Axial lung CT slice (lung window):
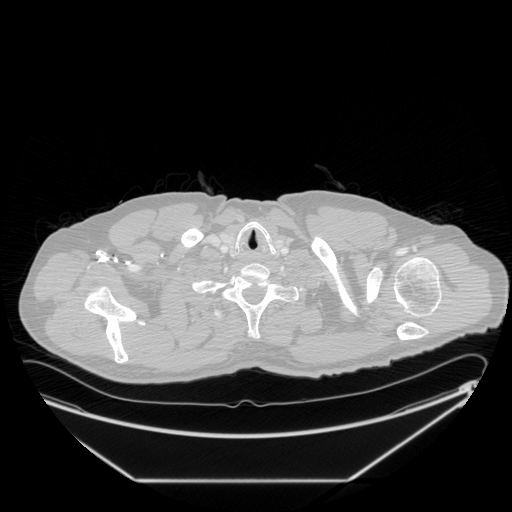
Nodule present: no